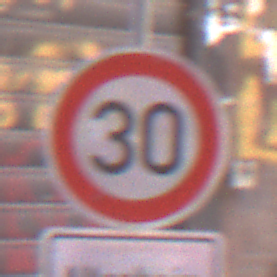
Verkehrszeichen: Geschwindigkeit30
Zusatzzeichen unten: HinweisDurchVerbaleAngabe10
Umgebung: Outdoor, Urban
Tageszeit: MorningAfternoon
Wetter: Clear
Licht: Natural
Jahreszeit: NotSpecified
Kontrast: MediumContrast